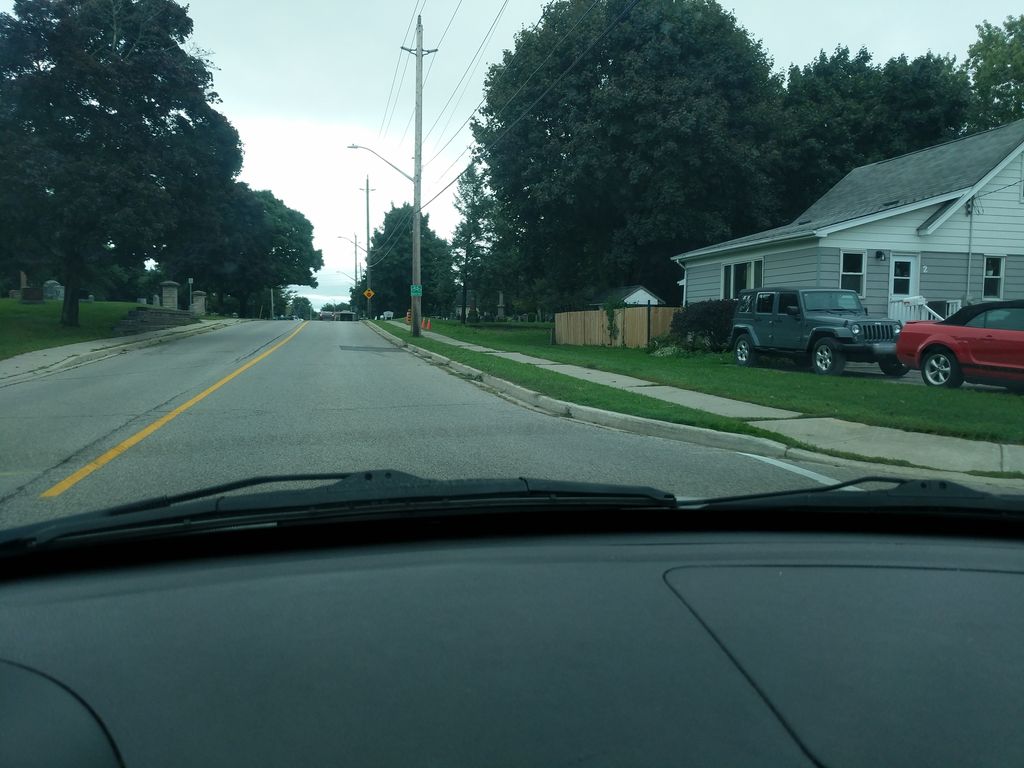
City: kitchener-waterloo